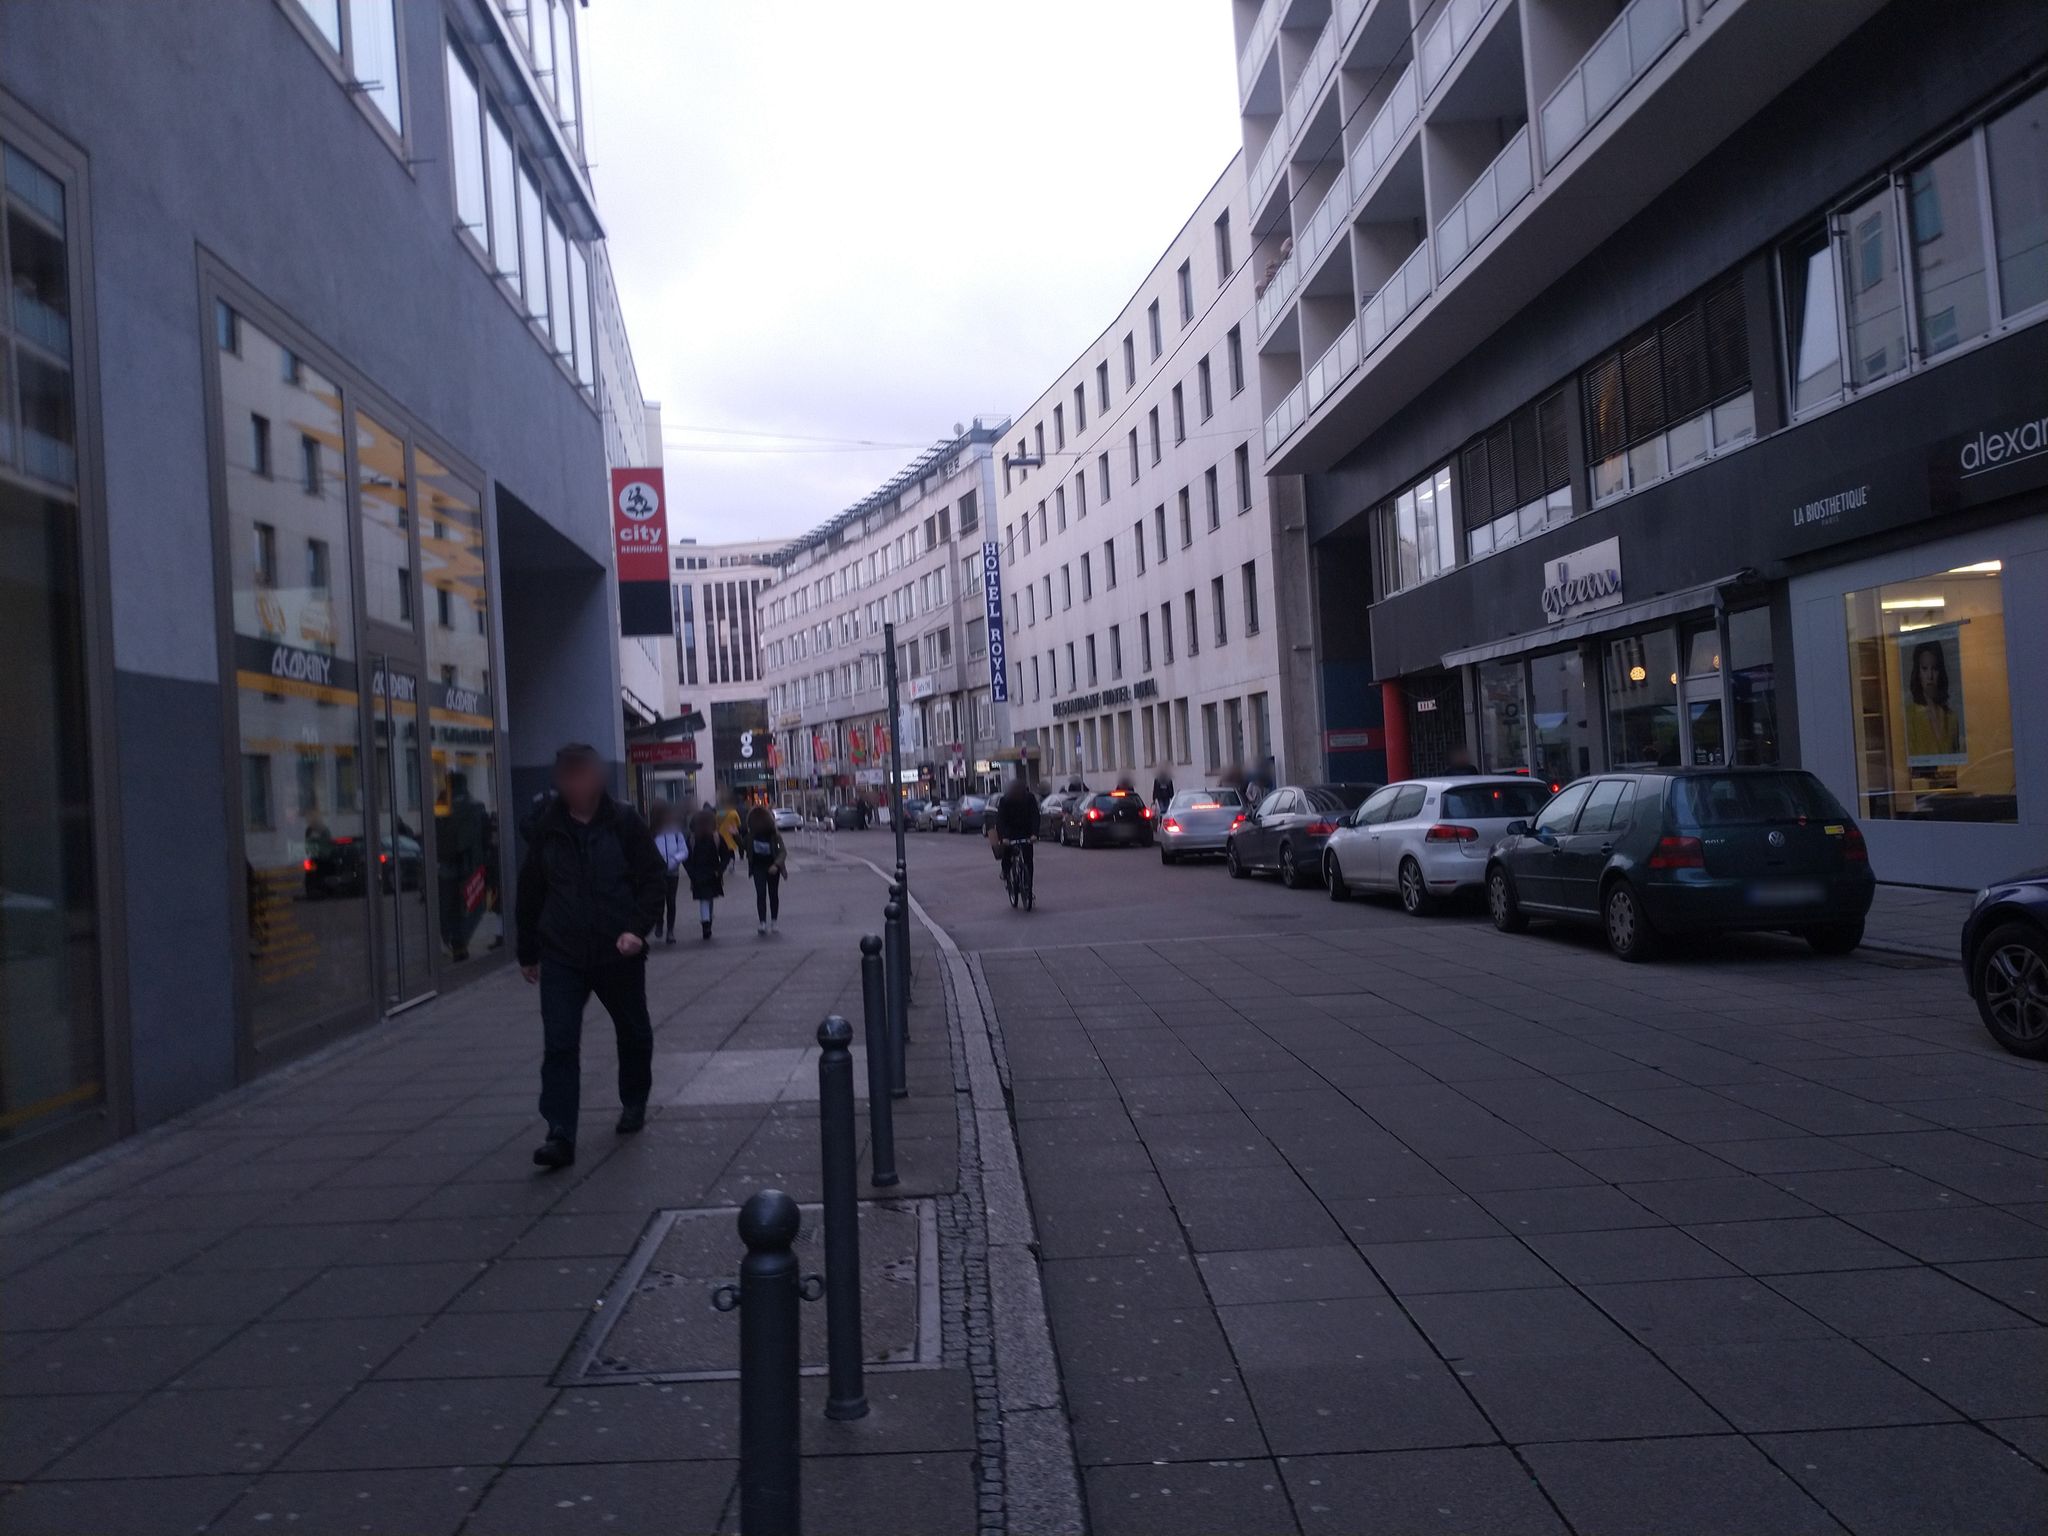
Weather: clear
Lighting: day
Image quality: good
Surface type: walking surface
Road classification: pedestrian, residential
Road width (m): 5
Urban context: urban centre
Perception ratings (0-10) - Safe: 4.25, Lively: 6.53, Beautiful: 7.34, Boring: 1.77, Depressing: 3.22, Wealthy: 6.94